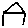
Label: house